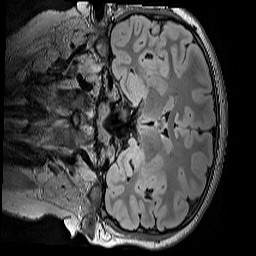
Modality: FLAIR
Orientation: coronal
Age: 11
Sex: male
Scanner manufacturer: siemens
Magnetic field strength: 3 T
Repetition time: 5 s
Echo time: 0.388 s